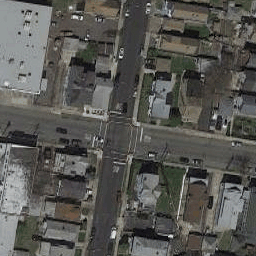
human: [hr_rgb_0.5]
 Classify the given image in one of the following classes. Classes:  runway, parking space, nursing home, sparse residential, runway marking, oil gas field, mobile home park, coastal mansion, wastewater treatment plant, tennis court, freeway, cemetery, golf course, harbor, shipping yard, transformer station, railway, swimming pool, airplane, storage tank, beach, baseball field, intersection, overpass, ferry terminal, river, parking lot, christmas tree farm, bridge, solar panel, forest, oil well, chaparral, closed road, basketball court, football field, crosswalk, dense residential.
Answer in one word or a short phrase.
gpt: intersection